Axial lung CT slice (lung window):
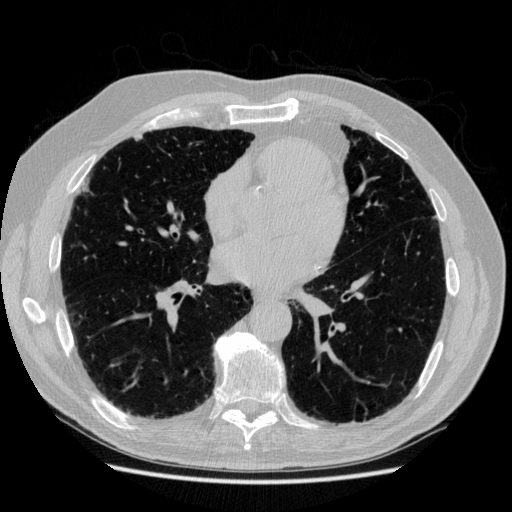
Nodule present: no